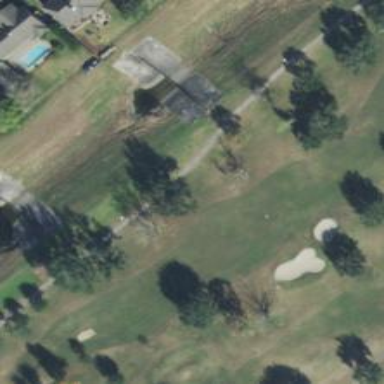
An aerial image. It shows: View of golf hole.